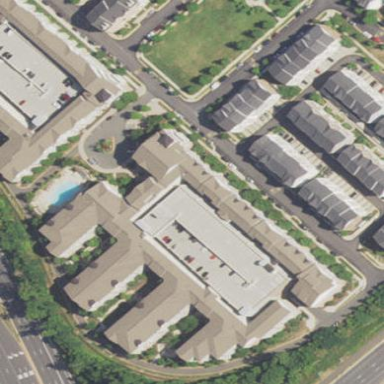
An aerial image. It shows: Residential area with apartments.